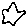
Label: star